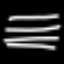
Label: line